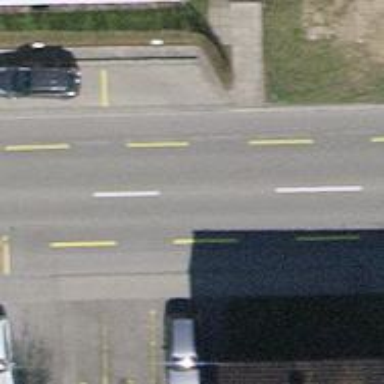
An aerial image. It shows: Zebra crossing with island and markings on footway.